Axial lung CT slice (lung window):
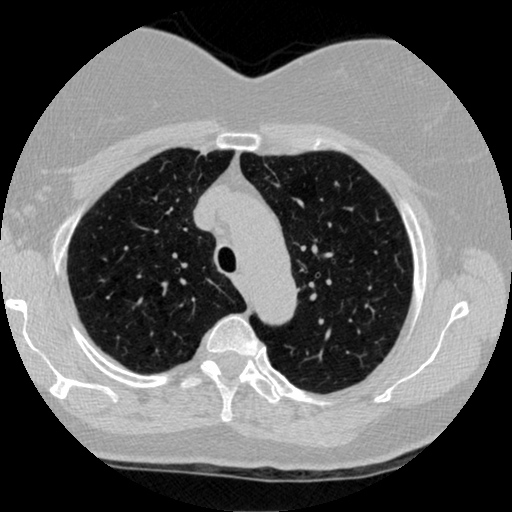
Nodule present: no